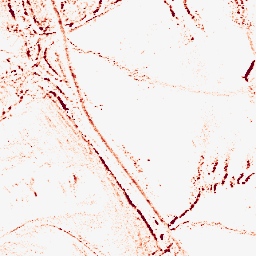
Category: morphological
Decomposition family: morphological_rect
Decomposition parameters: operation: opening
width: 5
height: 3
Upsampling method: sinc_hamming
Upsampling parameters: scale: 8
kernel_size: 16
Upsampling scale: 8